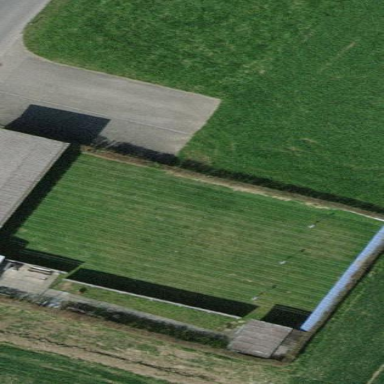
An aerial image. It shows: Shooting range on leisure land pitch.